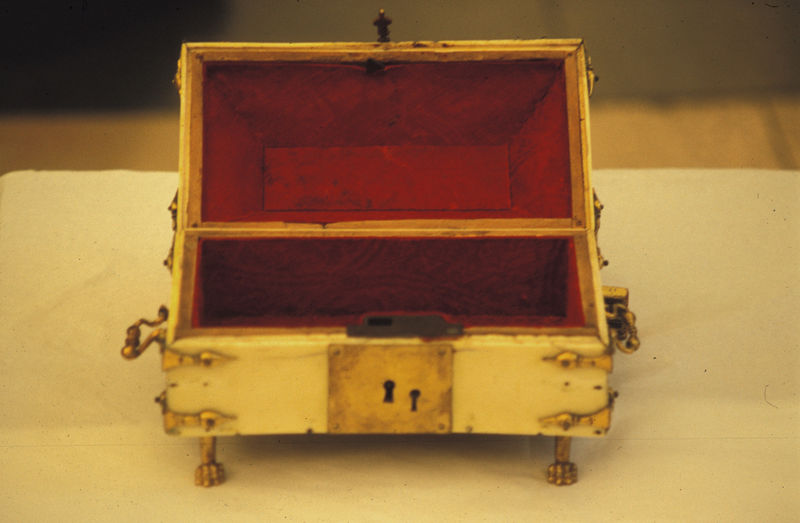
Titel: Kästchen (geöffnet)
Standort: München
Institution: Bayerisches Nationalmuseum
Schlagwörter: gelb, schmuck, schwarz, rot, schloss, samt, futter, gold, henkel, bein, füße, foto, fotografie, messing, loch, kiste, schachtel, krallen, kasten, schlüssellöcher, scharnier, antik, kralle, geöffnet, schatulle, kästchen, aufbewahrung, beschläge, schanier, schaniere, schlüsselloch, purpur, elfenbein, tatze, ästchen, kistchen, futteral, kistlein, löwenpfote, verschließbar